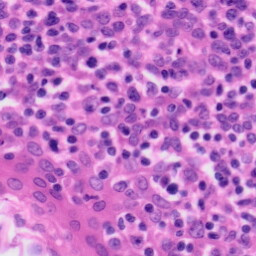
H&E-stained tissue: Tonsil